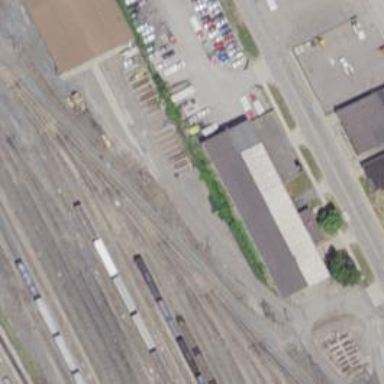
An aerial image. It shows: Railway yard used for servicing trains.